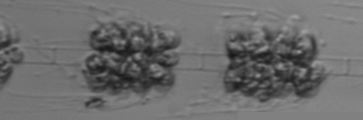
Label: Leptocylindrus_mediterraneus